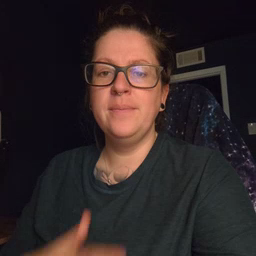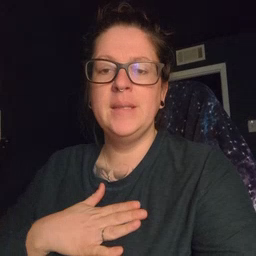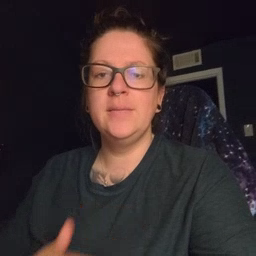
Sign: minemy